Interaction volume radius: 5 \u00c5
Interaction volume height: 50 \u00c5
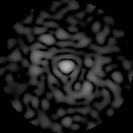
Disorder parameter: 0.8369